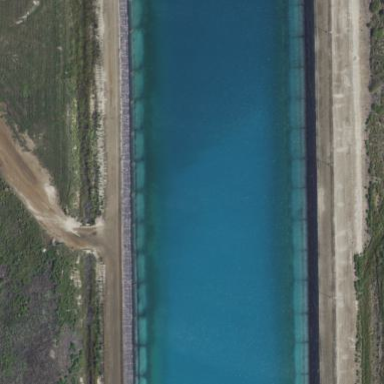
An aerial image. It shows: Water storage reservoir with embankment.